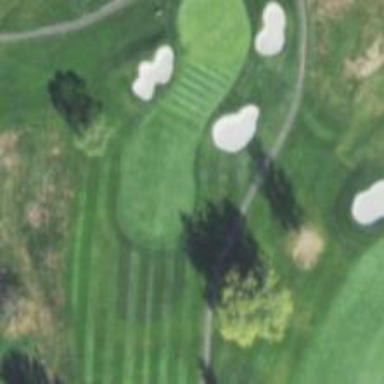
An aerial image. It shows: Path for both road and golf.